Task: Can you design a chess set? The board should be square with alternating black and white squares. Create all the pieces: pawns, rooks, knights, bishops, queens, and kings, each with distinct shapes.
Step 1816:
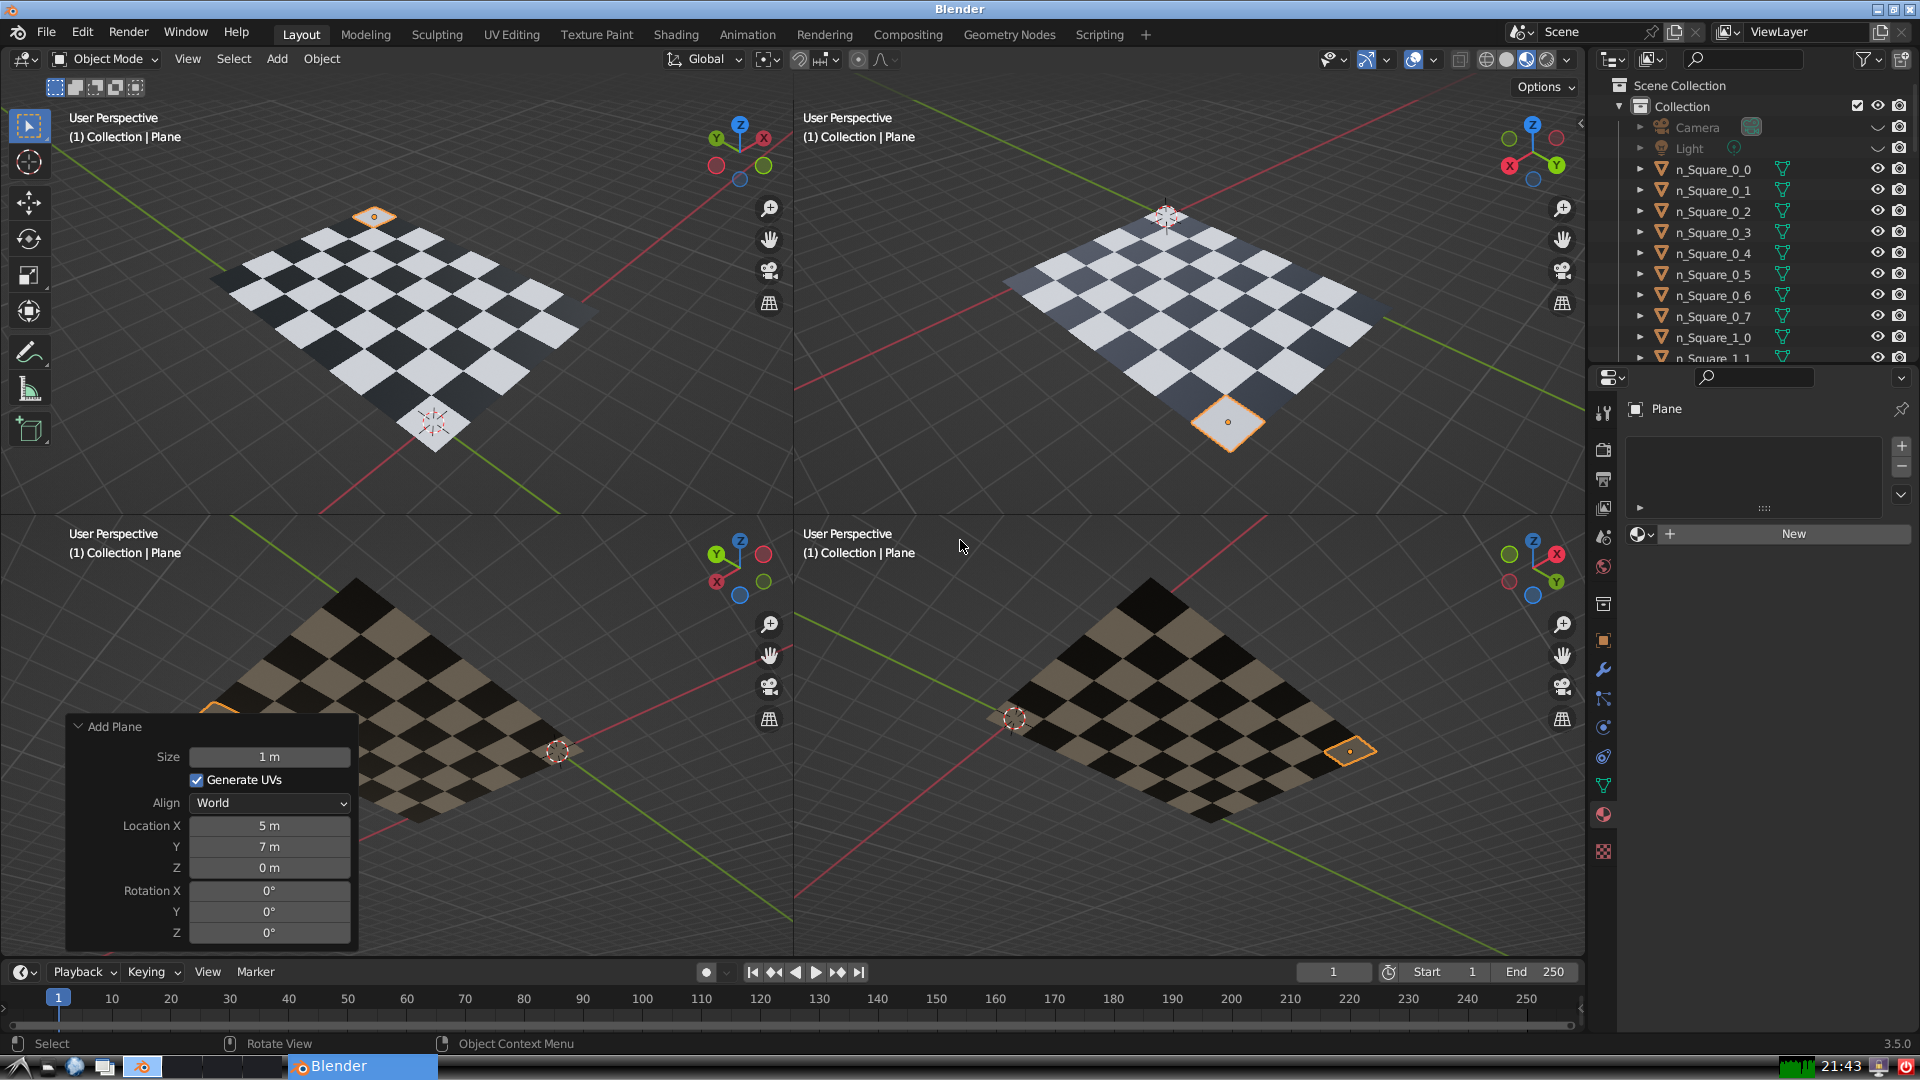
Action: {"key_press": ['Ctrl, Home']}